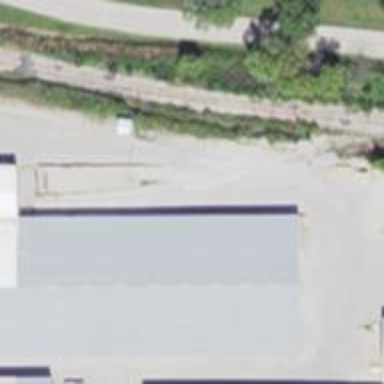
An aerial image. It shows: Rail spur service.